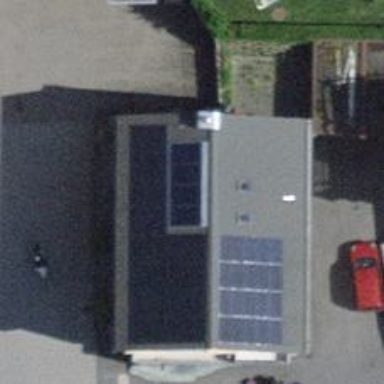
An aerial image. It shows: Solar power generator with photovoltaic panels.